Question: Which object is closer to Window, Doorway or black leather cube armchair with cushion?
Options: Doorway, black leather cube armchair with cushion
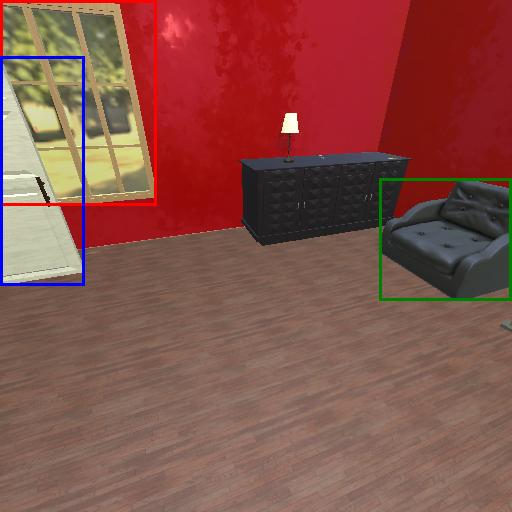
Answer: Doorway